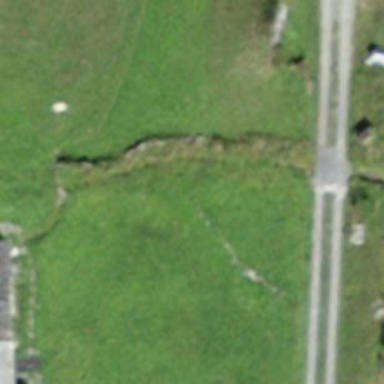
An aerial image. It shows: Dry stone wall barrier.